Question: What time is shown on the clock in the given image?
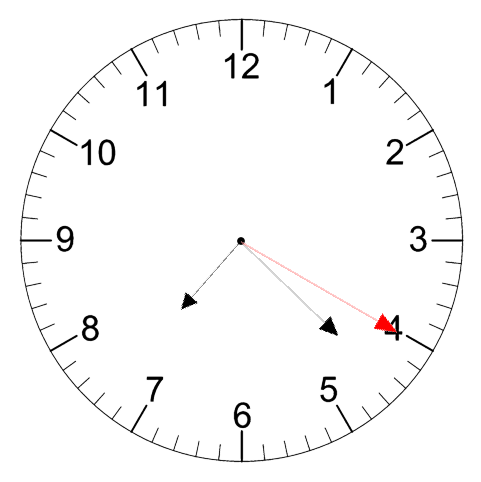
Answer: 07:22:20